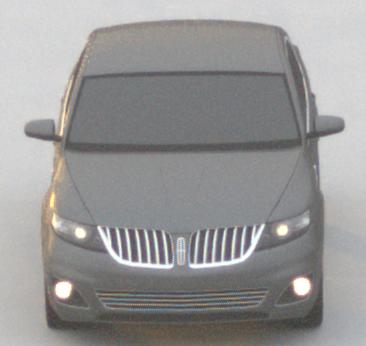
Make: Lincoln
Model: MKS
Detailed model: -
Model produced from: 2008
Model produced until: 2011
Doors: 4
Color: gray
Road condition: dry road
Daytime: sunrise or sunset
Contrast: low contrast